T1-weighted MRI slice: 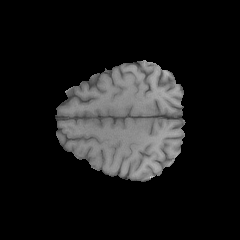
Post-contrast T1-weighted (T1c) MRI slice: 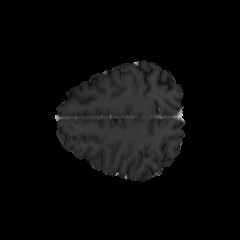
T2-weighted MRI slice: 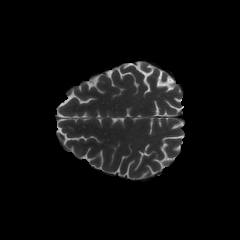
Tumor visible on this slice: no